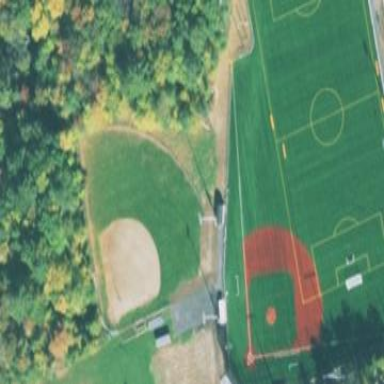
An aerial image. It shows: Softball pitch for leisure land activities.